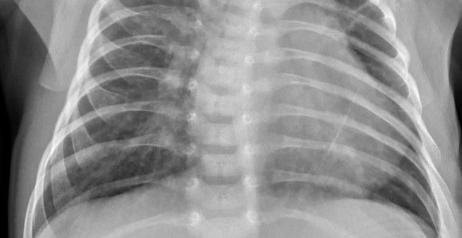
Diagnosis: PNEUMONIA